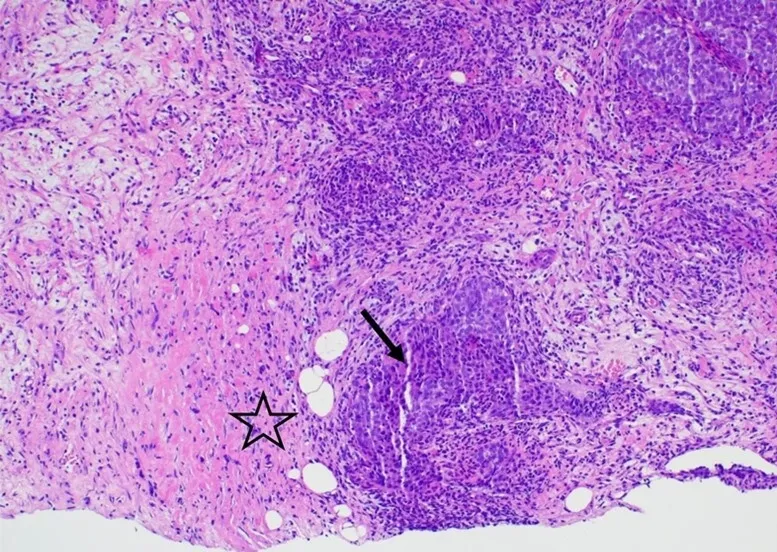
Photomicrographs of the breast and tumor. The interface between tumor (arrow) and breast parenchyma (star) (H&E, 100x).
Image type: pathology (h&e)